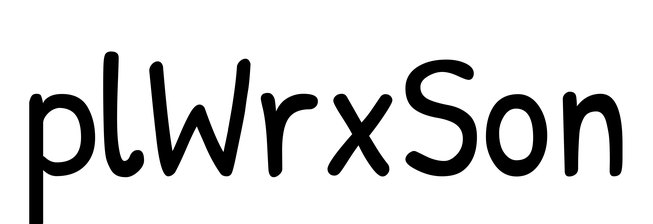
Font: PatrickHand-Regular